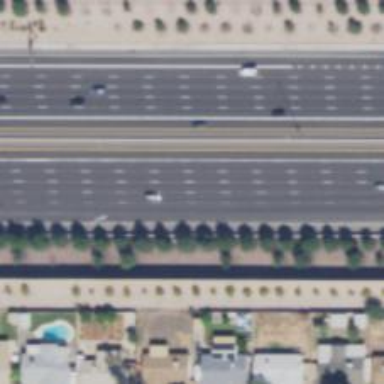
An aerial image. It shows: Motorway.